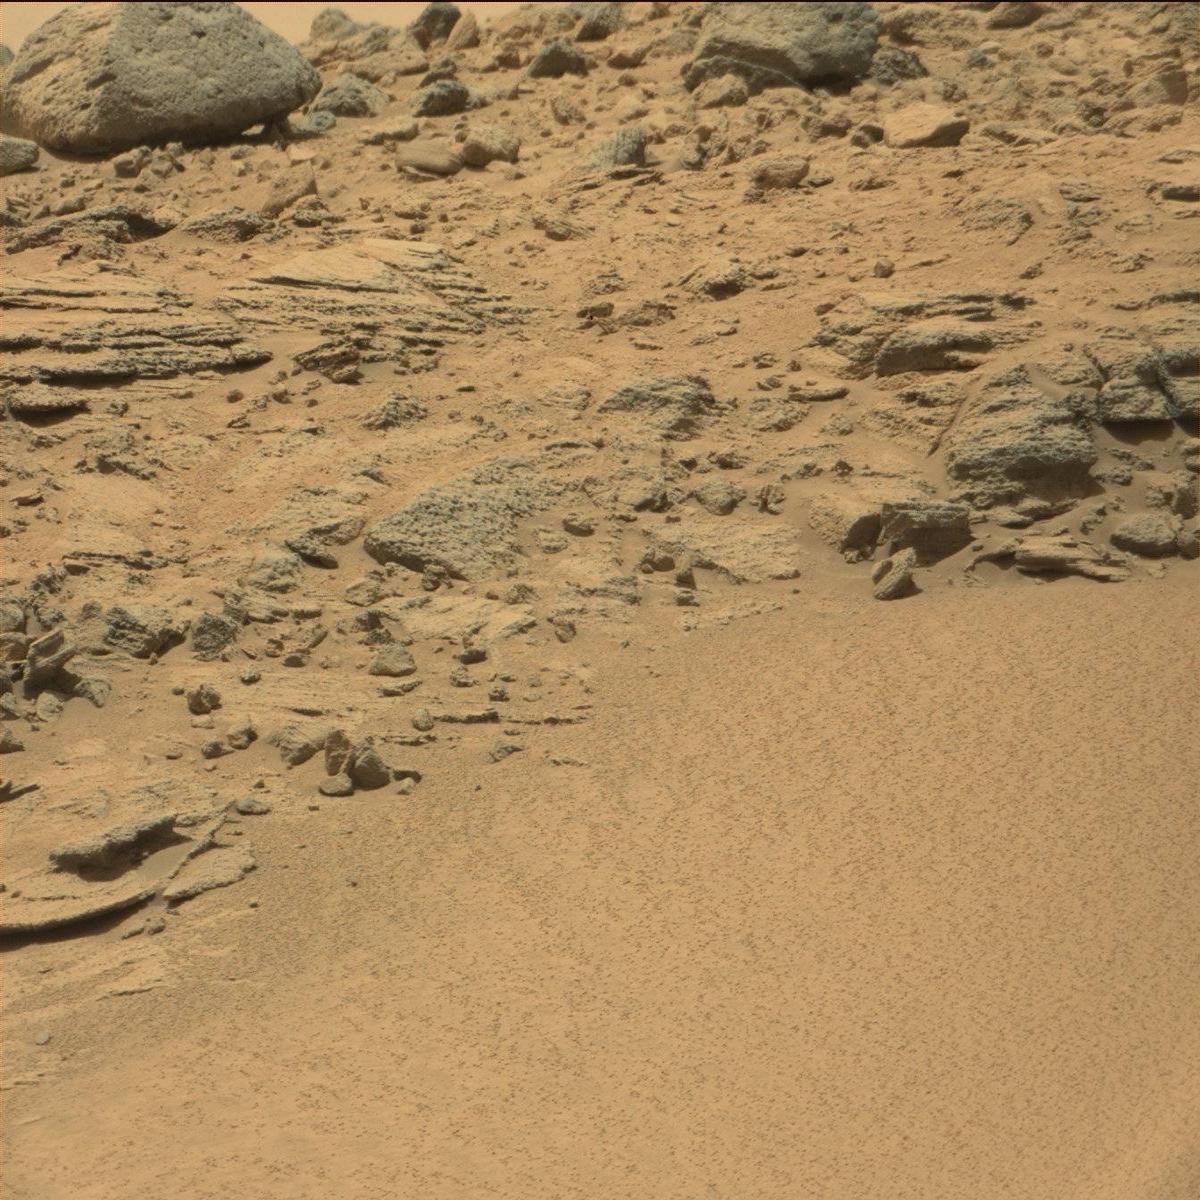
Terrain classes present: Bedrock, Sand / Soil, Sky